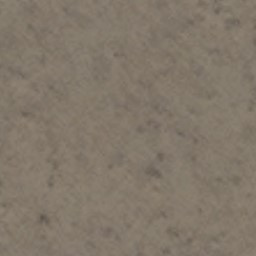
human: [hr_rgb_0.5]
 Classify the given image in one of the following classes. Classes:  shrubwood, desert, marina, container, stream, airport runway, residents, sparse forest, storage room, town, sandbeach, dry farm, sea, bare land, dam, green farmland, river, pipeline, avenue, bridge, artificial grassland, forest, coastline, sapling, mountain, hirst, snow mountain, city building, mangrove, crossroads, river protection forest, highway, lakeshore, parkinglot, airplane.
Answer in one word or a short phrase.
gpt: bare land